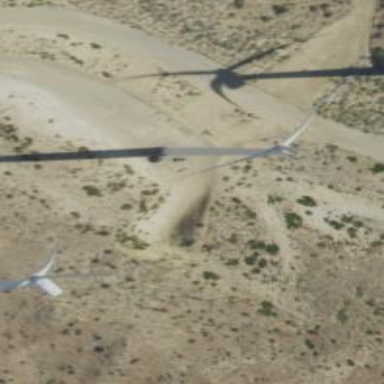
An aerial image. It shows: Wind generator with horizontal axis. The generator is wind turbine.